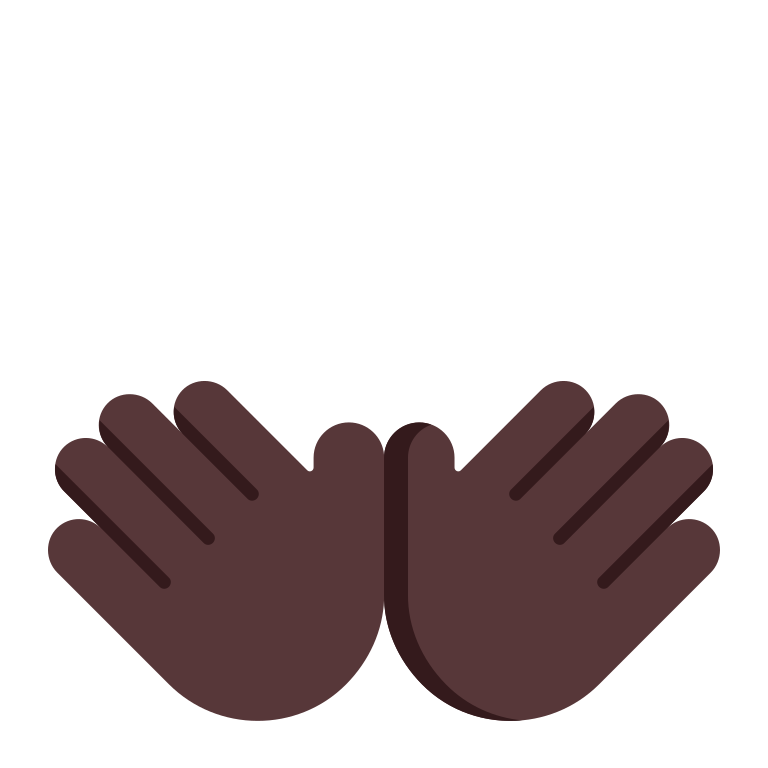
open hands flat dark